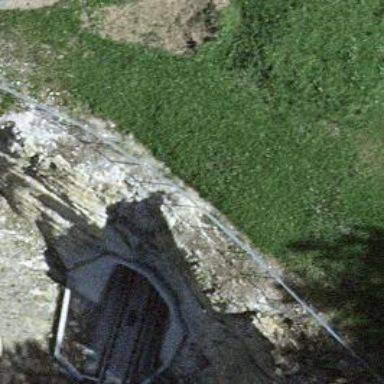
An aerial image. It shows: Tunnel for funicular railway.